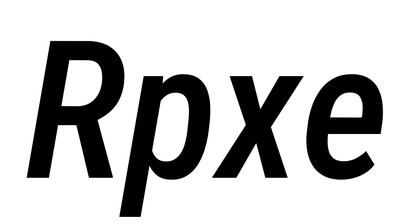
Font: Roboto-Italic_Condensed_Medium_Italic